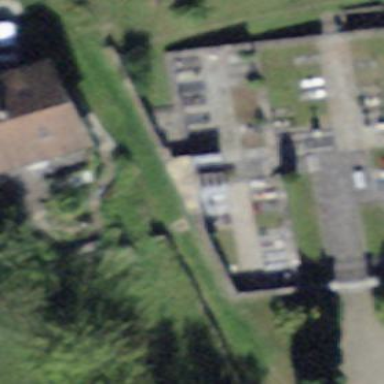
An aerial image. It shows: Cemetery.